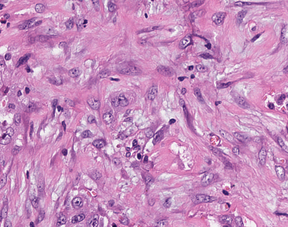
Tumor epithelial tissue: yes
Tumor-associated stroma tissue: yes
Normal tissue: no